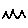
Label: zigzag